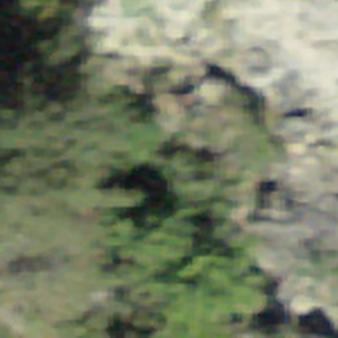
Label: other